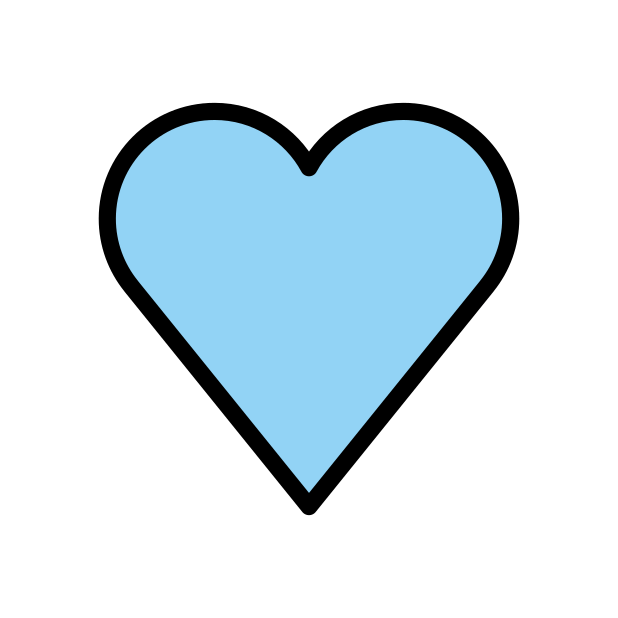
Emoji: 🩵
Name: light blue heart
Unicode: 0x1fa75